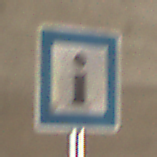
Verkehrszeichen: Informationsstelle
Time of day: Midday
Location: Roofed (Tunnel)
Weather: NotSpecified
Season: NotSpecified
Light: Natural